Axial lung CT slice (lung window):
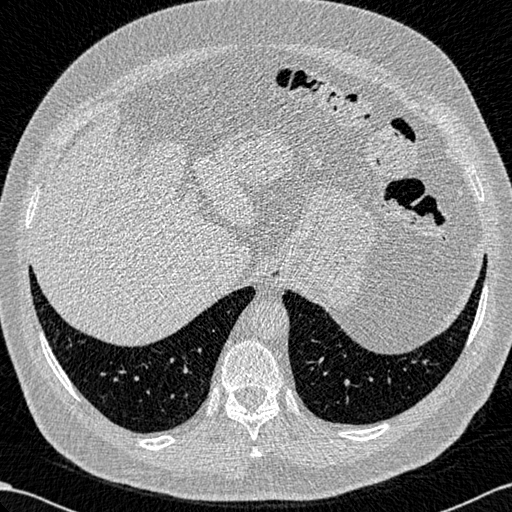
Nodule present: no